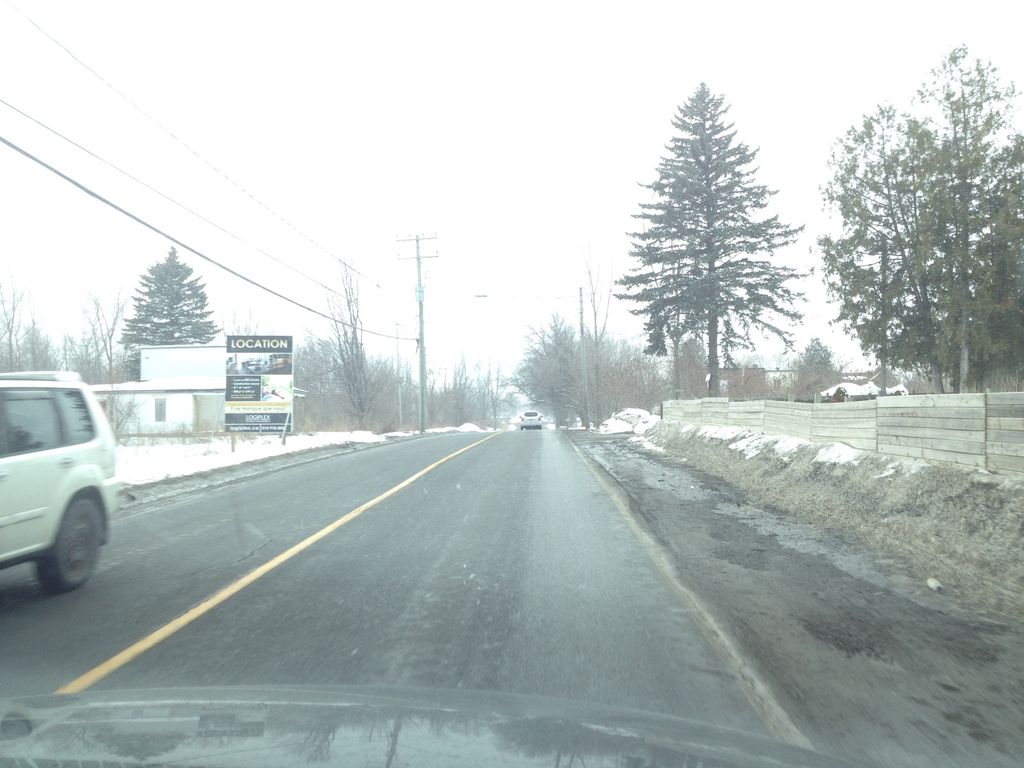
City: montreal